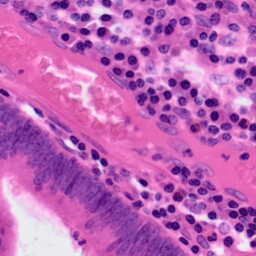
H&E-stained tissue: Colon